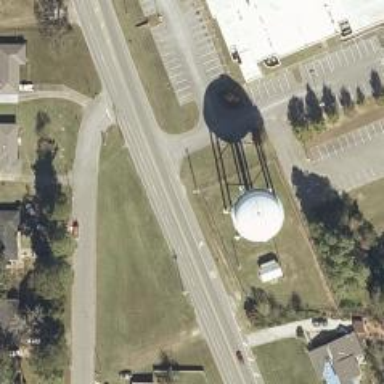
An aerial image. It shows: Water tower that is man-made.